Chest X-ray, AP view. Patient: 52 years old, sex M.
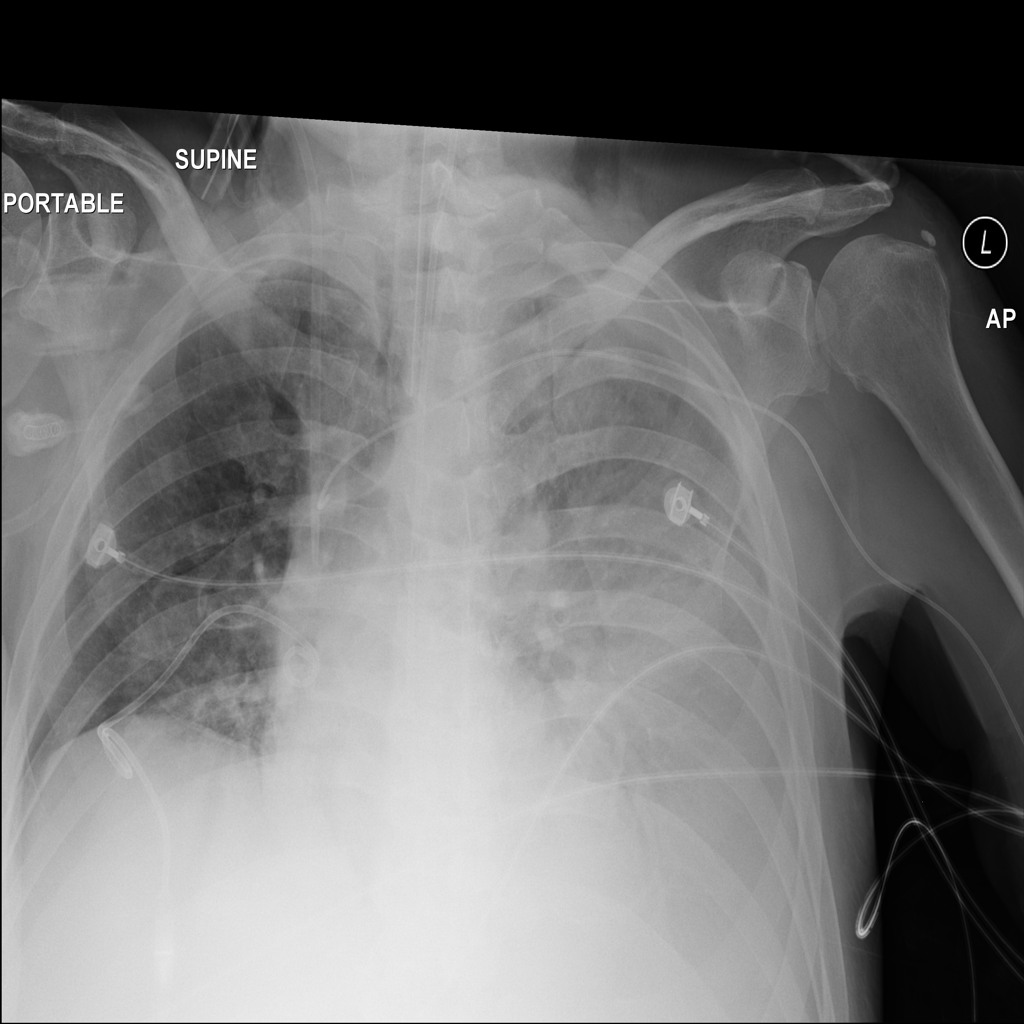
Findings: Effusion